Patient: sex M, age 64
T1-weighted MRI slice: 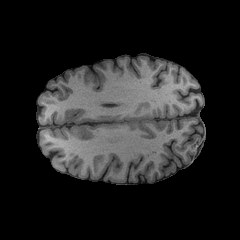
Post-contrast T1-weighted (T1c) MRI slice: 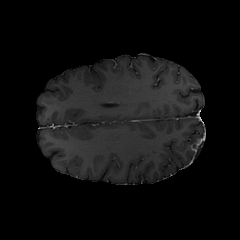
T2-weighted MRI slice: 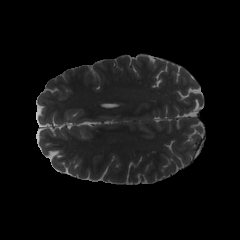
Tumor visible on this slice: no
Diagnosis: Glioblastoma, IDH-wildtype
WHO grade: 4